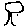
Label: tree